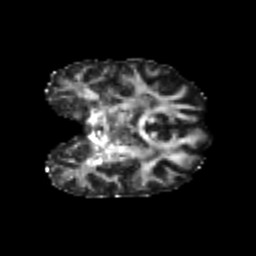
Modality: FA
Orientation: coronal
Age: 24
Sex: female
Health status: healthy
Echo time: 0.074 s